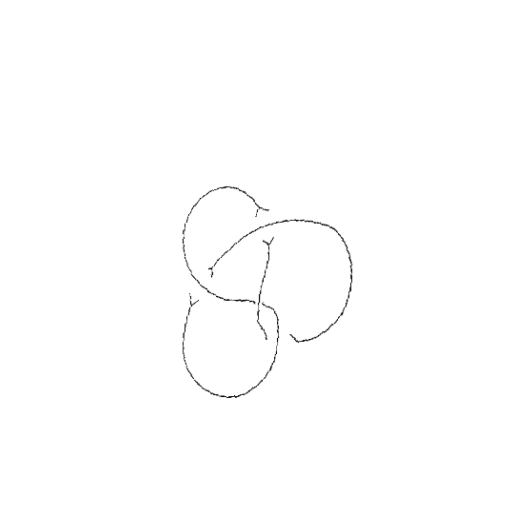
Crossing number: 4